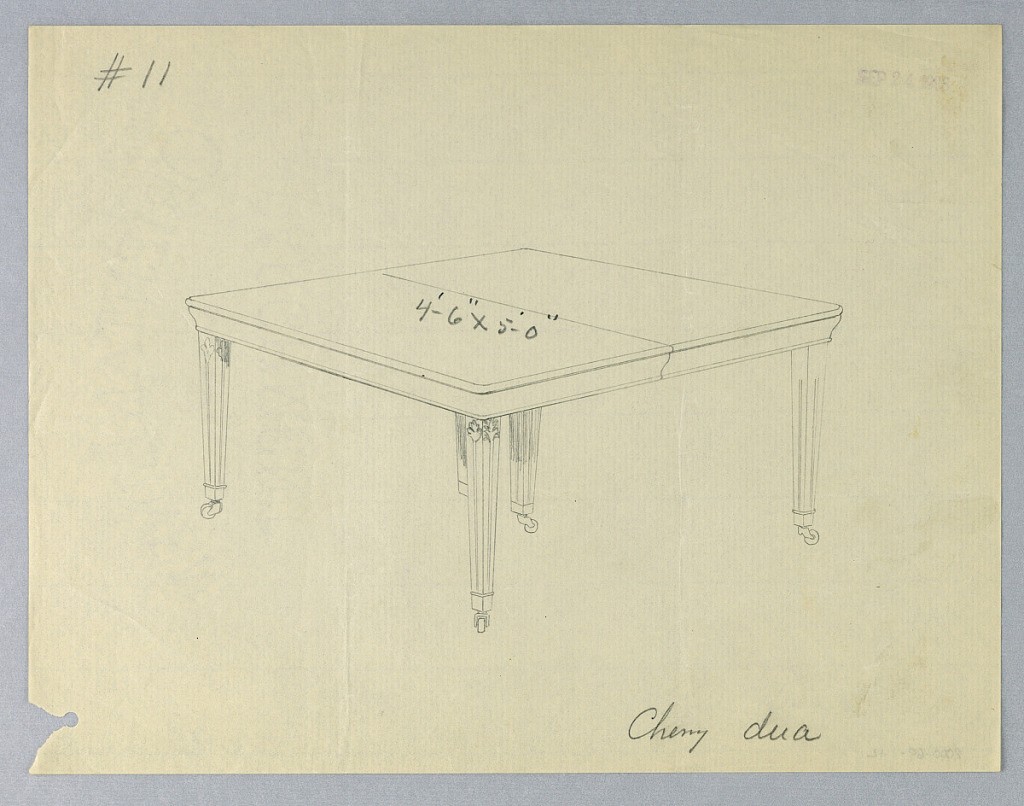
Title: Design for Cherry Wood Table
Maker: A.N. Davenport Co.
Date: September 24, 1903
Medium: Graphite on thin, cream paper
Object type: Drawing
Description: Rectangular molded top with dividing stretcher running across center, raised on 6 [5 shown] fluted and carved tapering legs on cup casters.